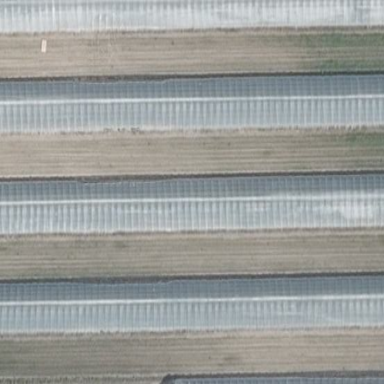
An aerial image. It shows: Greenhouse.